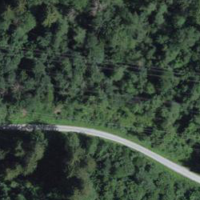
EUNIS habitat code: 44
Species observed at this site:
Petasites albus